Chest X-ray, PA view. Patient: 47 years old, sex M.
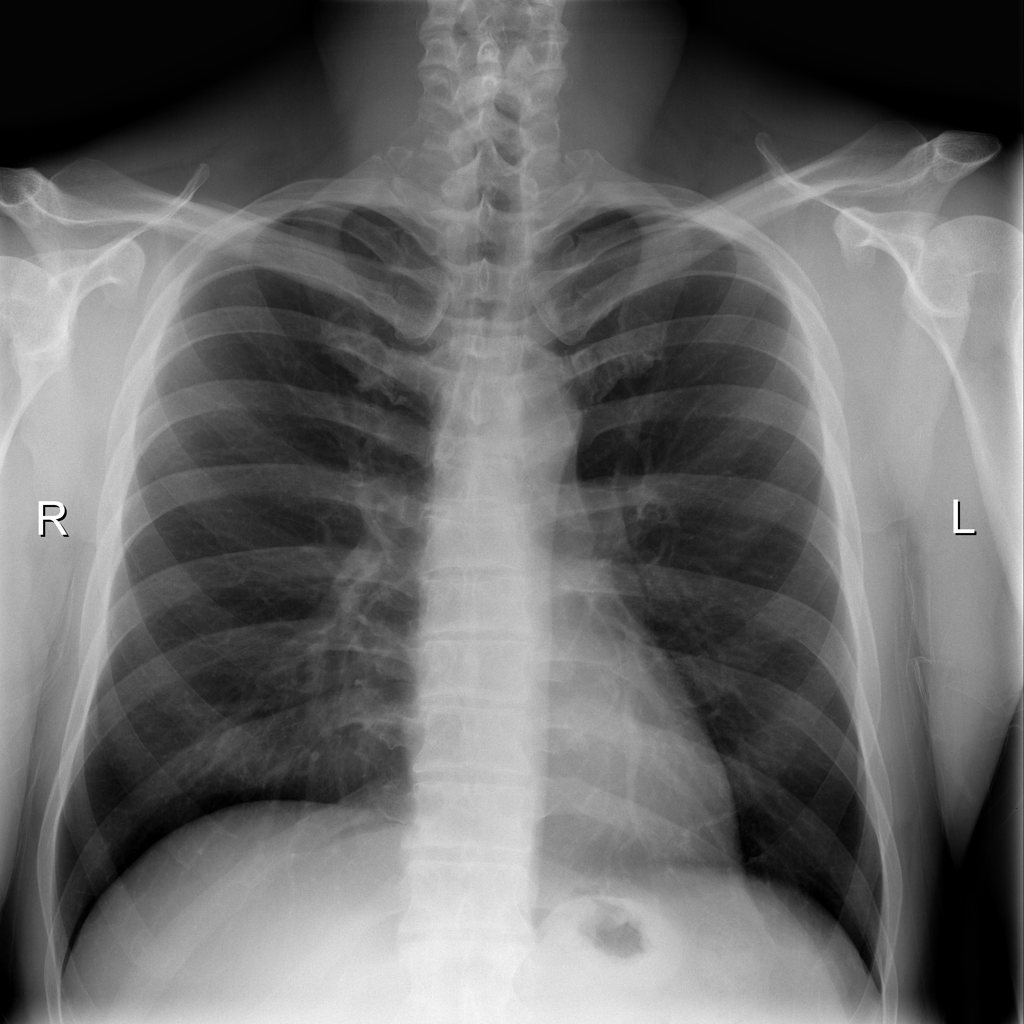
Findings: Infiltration